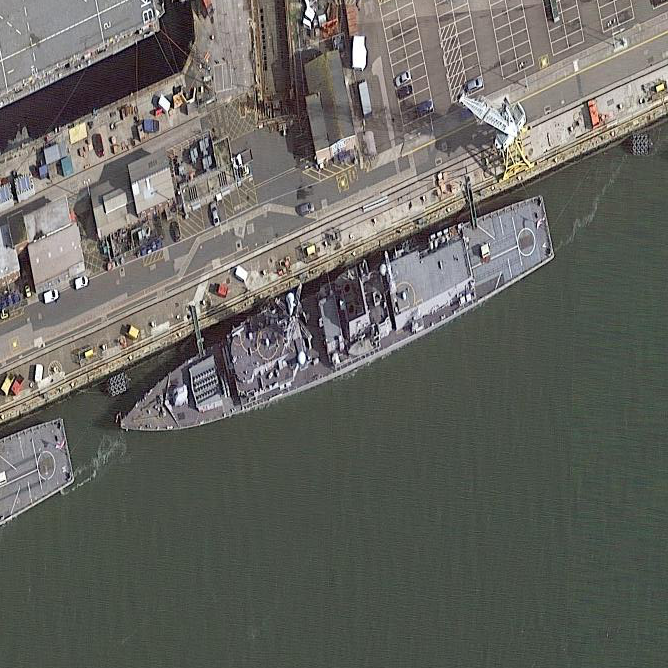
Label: Type_45_destroyer